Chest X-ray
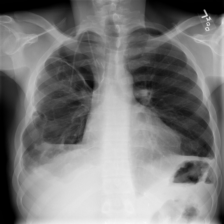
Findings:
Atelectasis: negative
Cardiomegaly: negative
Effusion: negative
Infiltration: negative
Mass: negative
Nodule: negative
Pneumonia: negative
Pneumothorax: negative
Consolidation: negative
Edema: negative
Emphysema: negative
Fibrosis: negative
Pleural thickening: negative
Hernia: negative